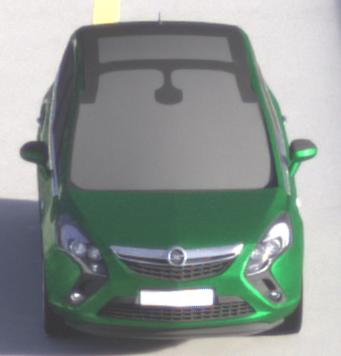
Make: Opel
Model: Zafira Tourer 1.8
Detailed model: Zafira (C) Tourer
Model produced from: 2012/01
Model produced until: 2015/06
Doors: 5
Color: green
Road condition: dry road
Daytime: morning or afternoon
Contrast: medium contrast